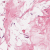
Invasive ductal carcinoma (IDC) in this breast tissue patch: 0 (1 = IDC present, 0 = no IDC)